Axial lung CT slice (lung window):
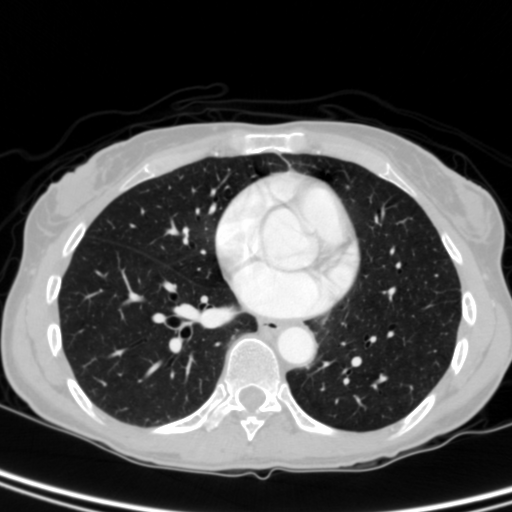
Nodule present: no